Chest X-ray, PA view. Patient: 39 years old, sex M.
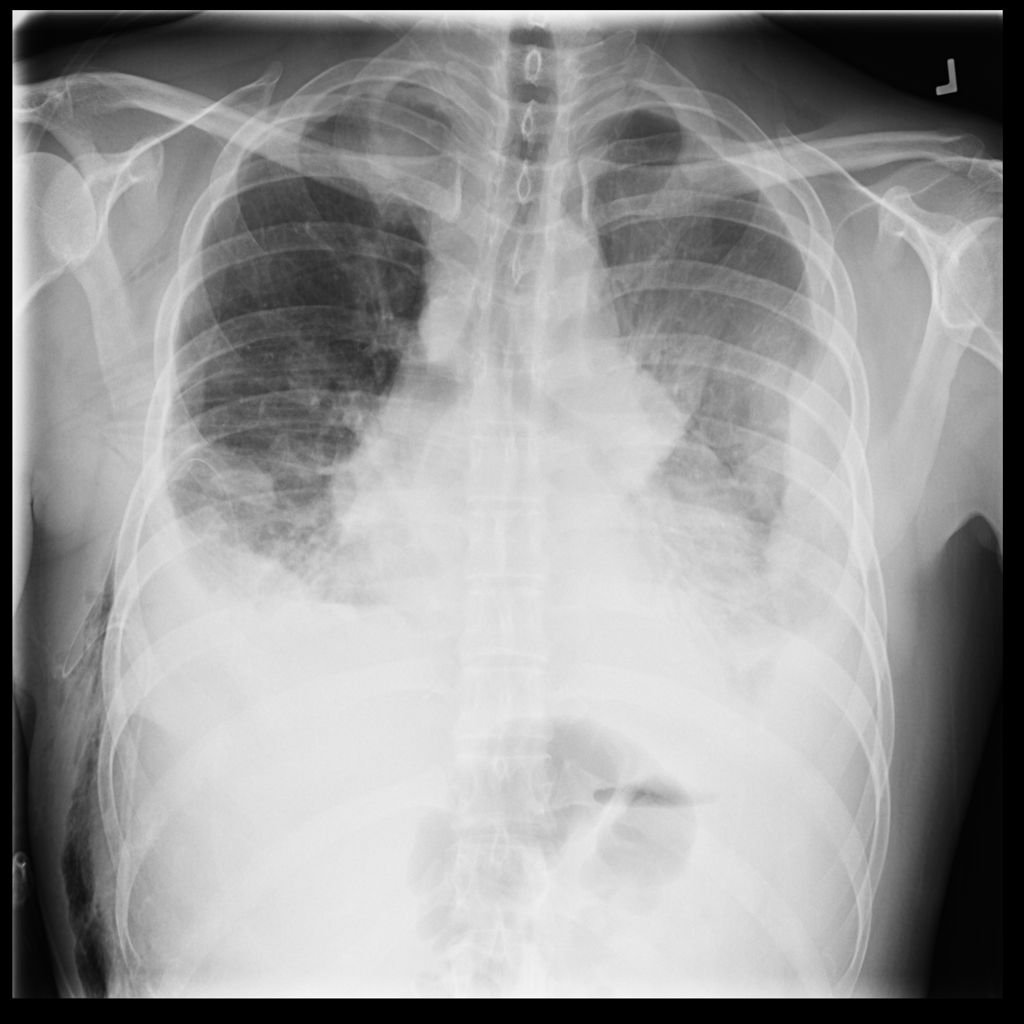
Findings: Atelectasis, Effusion, Infiltration, Pneumothorax